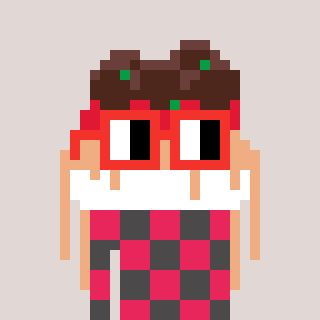
a pixel art character with square red glasses, a spaghetti-shaped head and a grayscale-colored body on a warm background